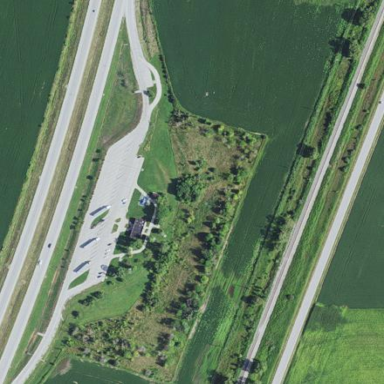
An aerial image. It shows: Rest area on the road.